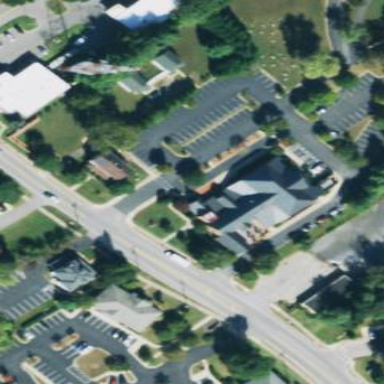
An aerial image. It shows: Building that is place of worship.